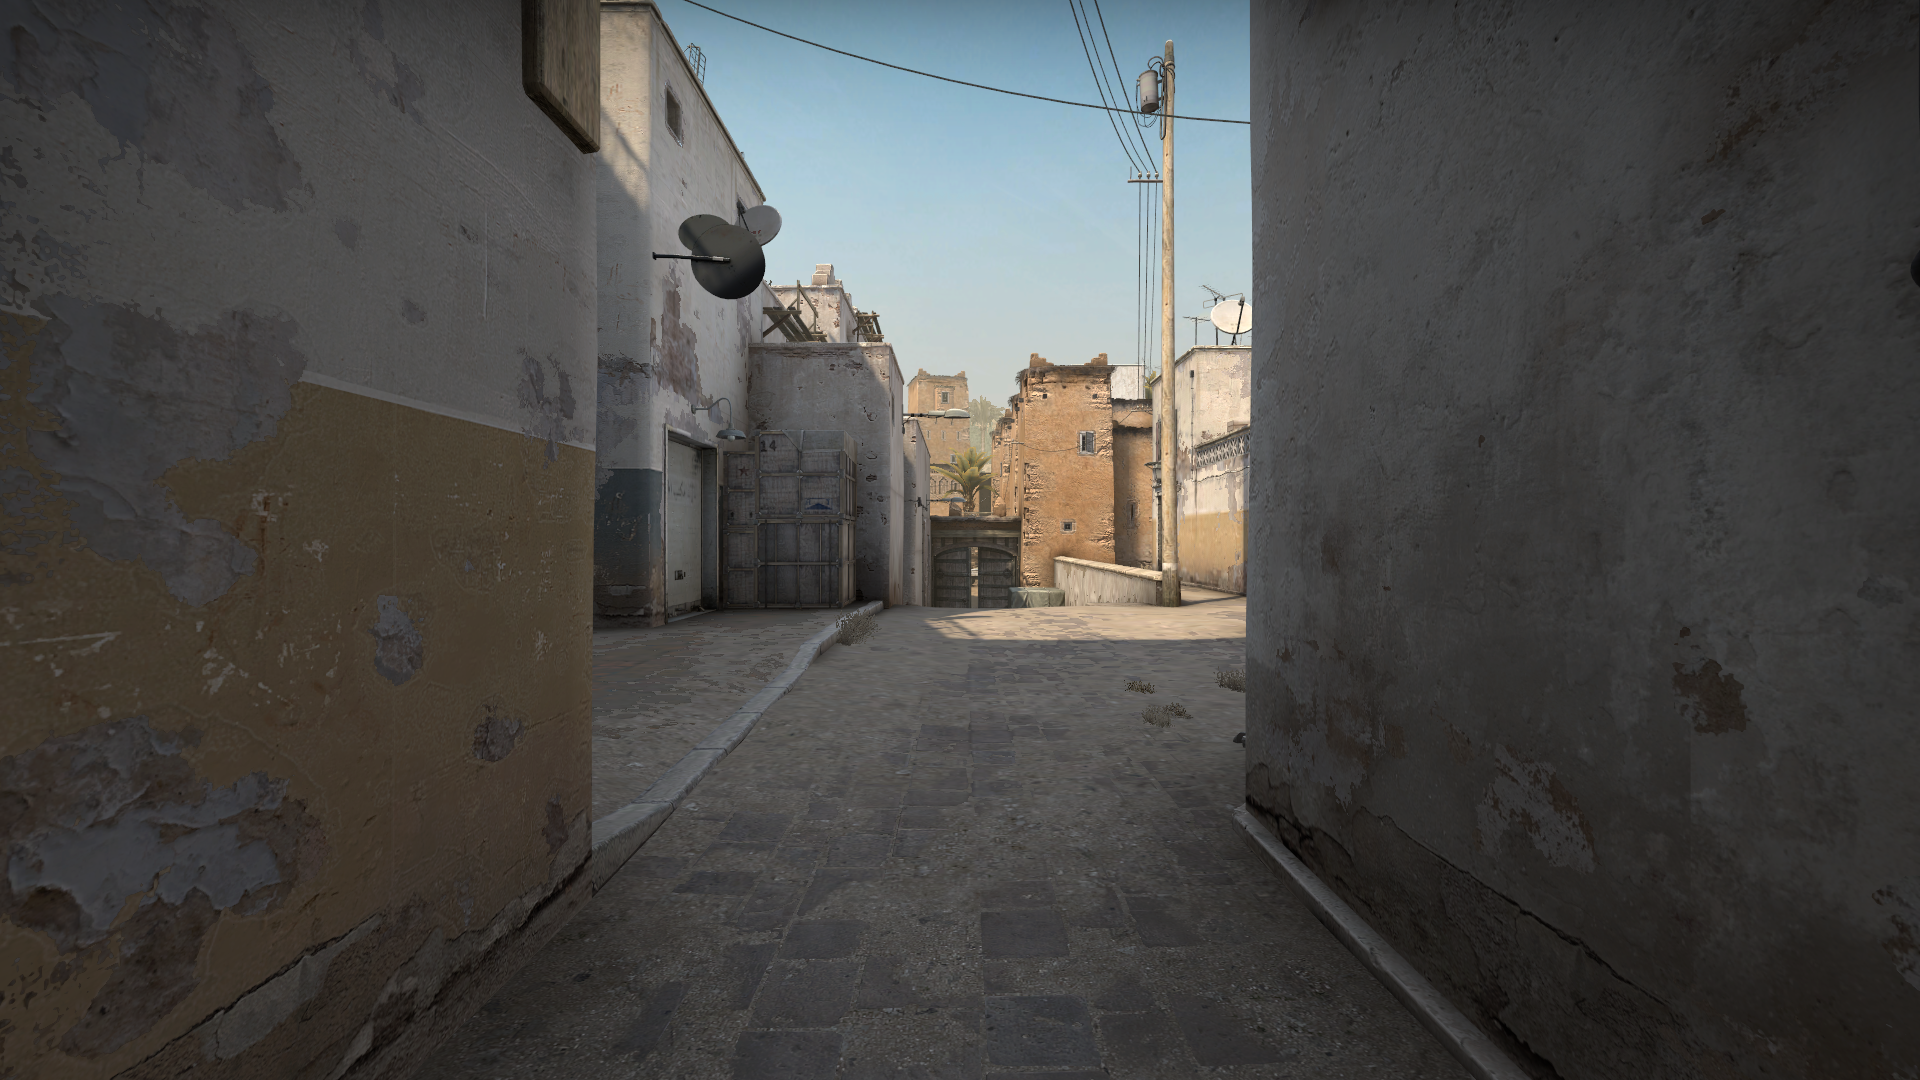
Map: de_dust2